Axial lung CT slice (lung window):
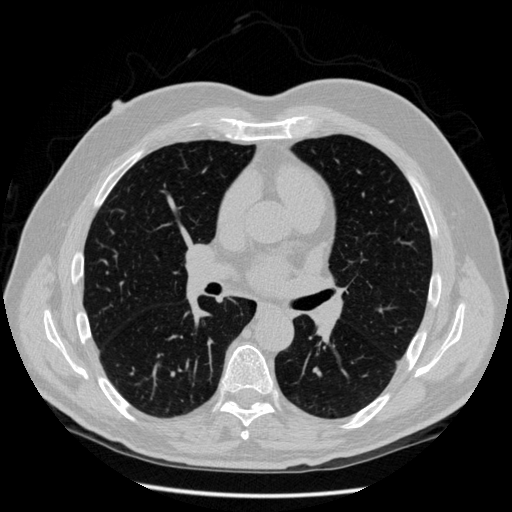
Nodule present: no